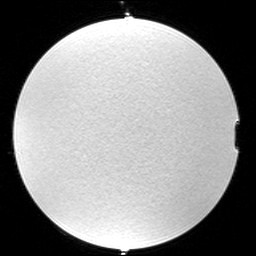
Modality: T2w
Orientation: axial
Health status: healthy
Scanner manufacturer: siemens
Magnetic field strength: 3 T
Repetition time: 4.8 s
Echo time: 0.458 s